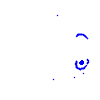
Particle: pion